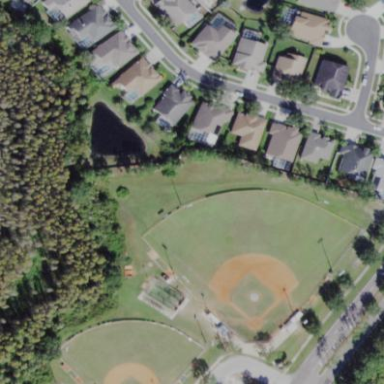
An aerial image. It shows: Baseball pitch for leisure land.